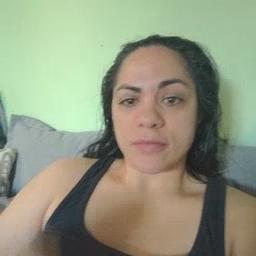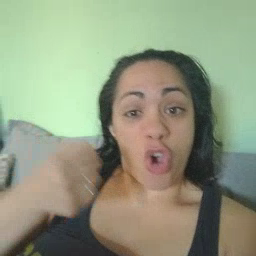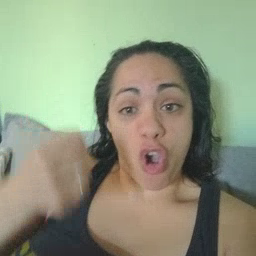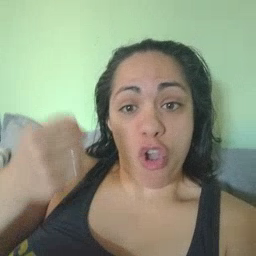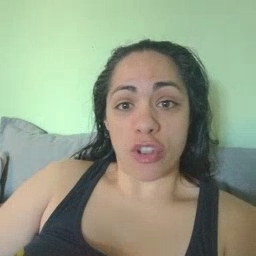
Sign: car